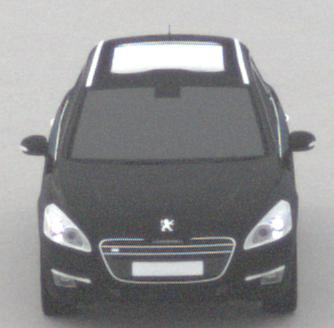
Make: Peugeot
Model: 508 SW 120 VTi
Detailed model: 508 (I) SW
Model produced from: 2011/03
Model produced until: 2014/05
Doors: 5
Color: black
Road condition: dry road
Daytime: morning or afternoon
Contrast: low contrast